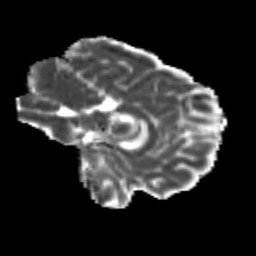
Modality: MD
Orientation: sagittal
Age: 23
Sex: female
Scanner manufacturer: siemens
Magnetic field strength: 3 T
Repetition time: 3.5 s
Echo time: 0.104 s